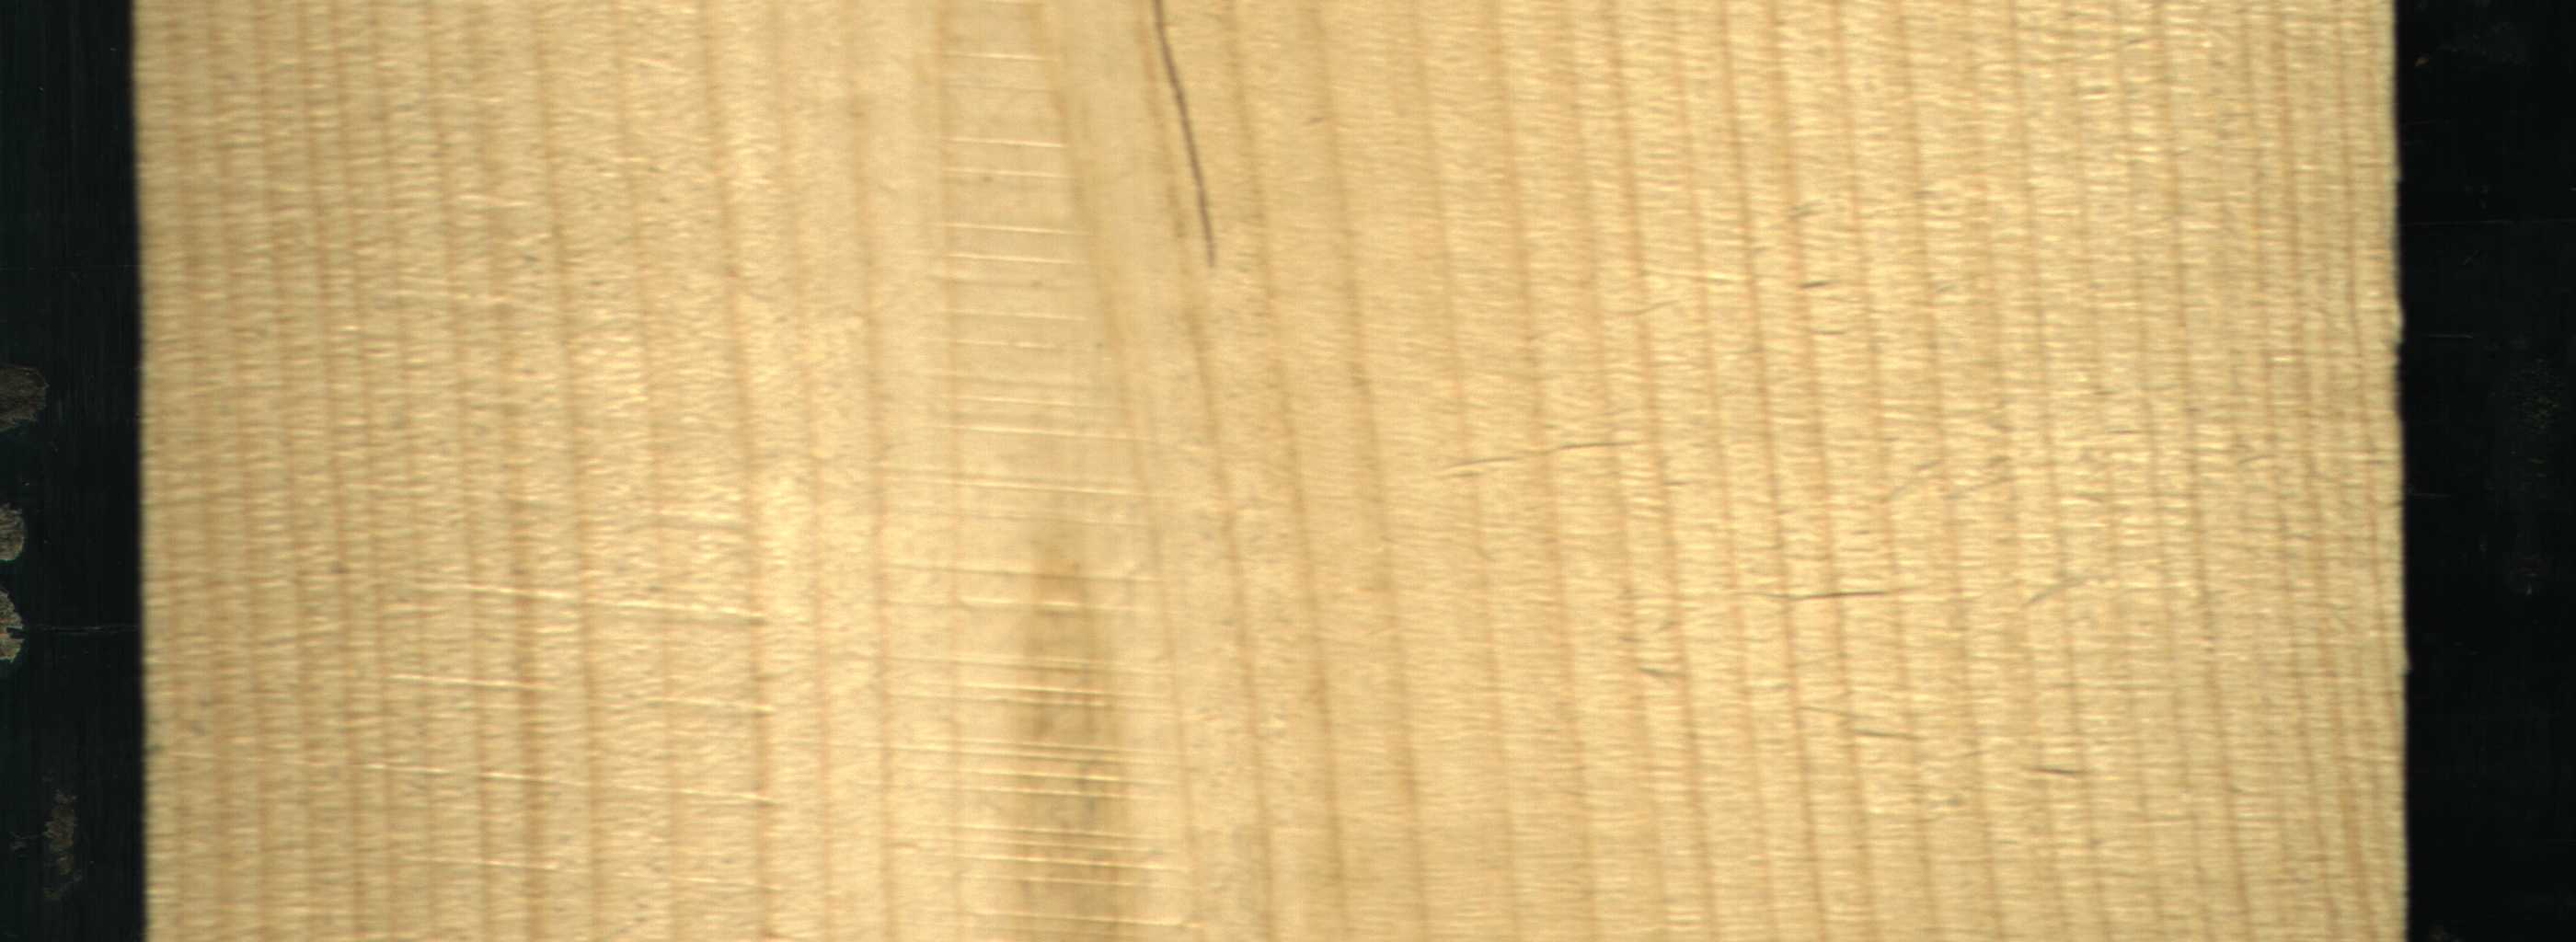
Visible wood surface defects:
Crack